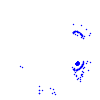
Particle: kaon